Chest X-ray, AP view. Patient: 61 years old, sex M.
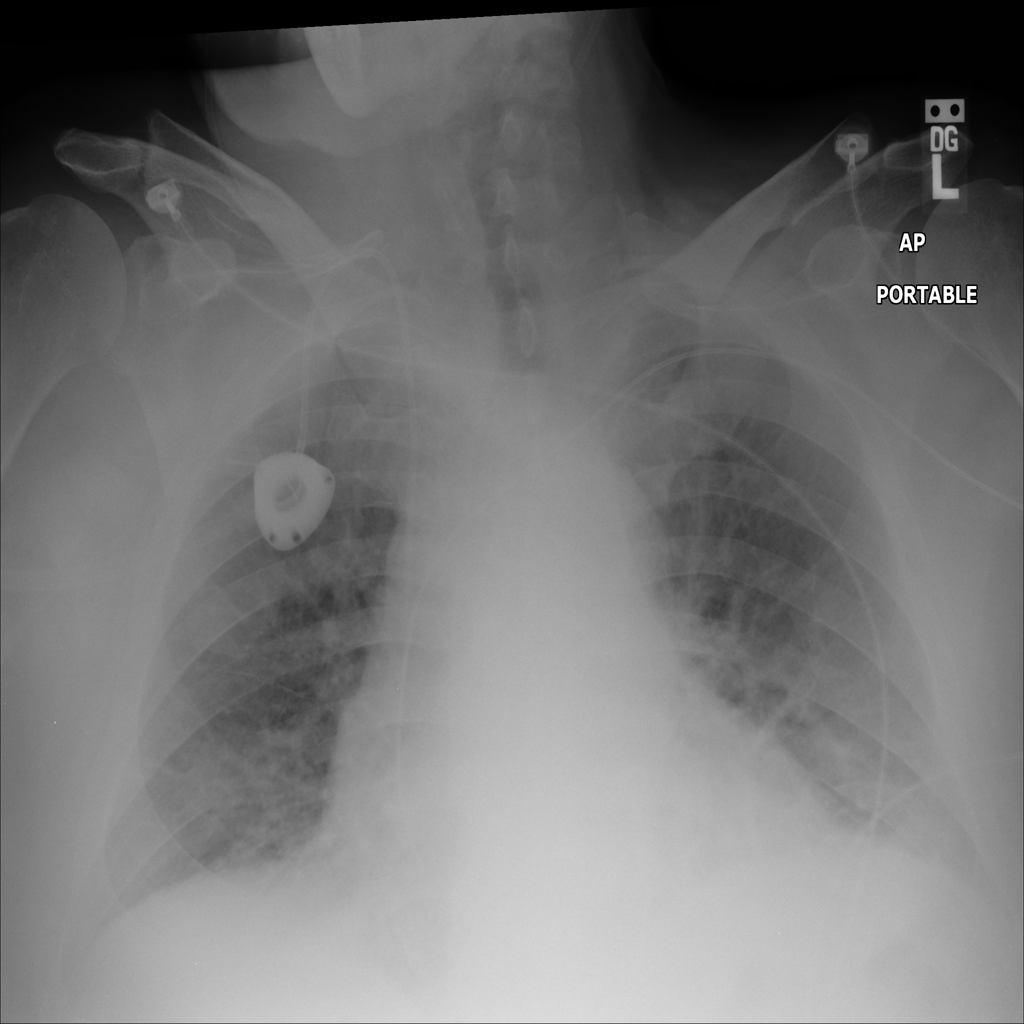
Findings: No Finding